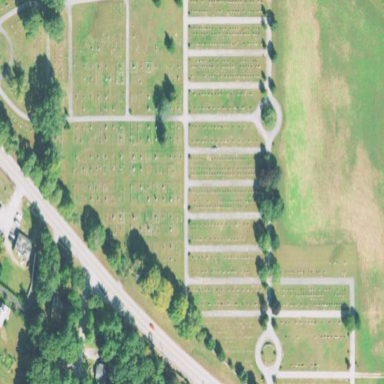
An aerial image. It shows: Private cemetery known as grave yard.